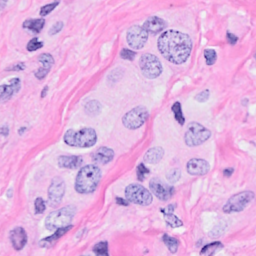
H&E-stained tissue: Breast